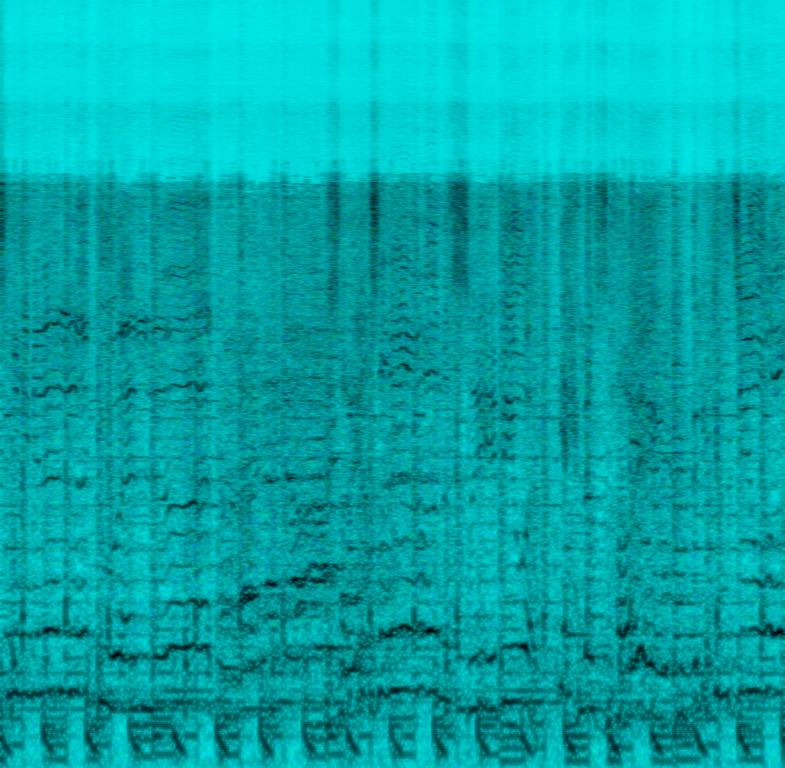
A male vocalist sings this upbeat Arabic pop. The tempo is fast and enthusiastic with intense bass lines, keyboard arrangement , vigorous drumming, violin symphony, oud accompaniment with vocal backup and sound of clapping and tambourine beats. The song is energetic, vivacious, enthusiastic, engaging and compelling with a high energy dance vibe. This song is contemporary Pop.